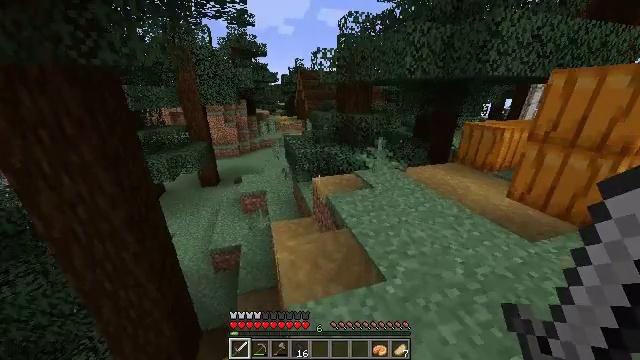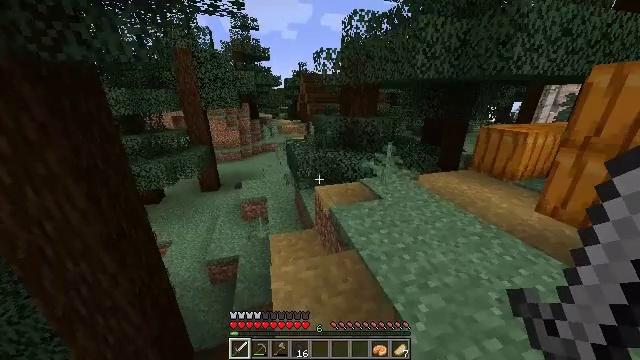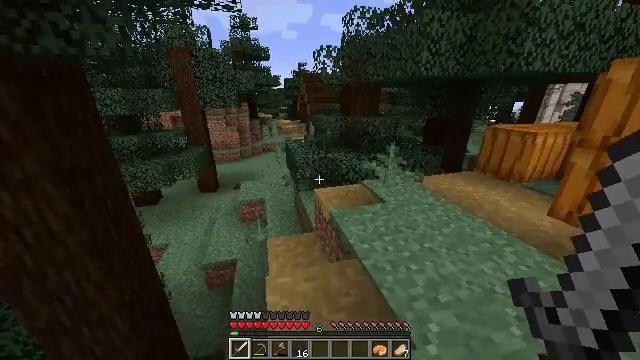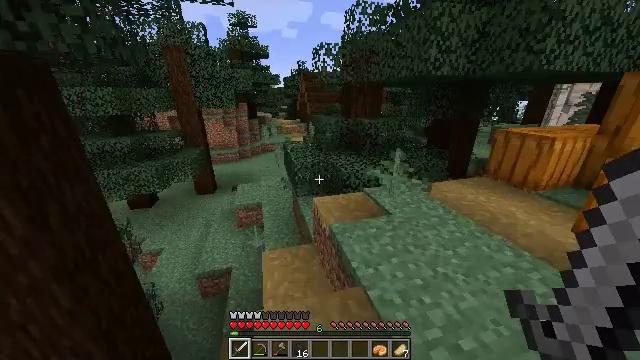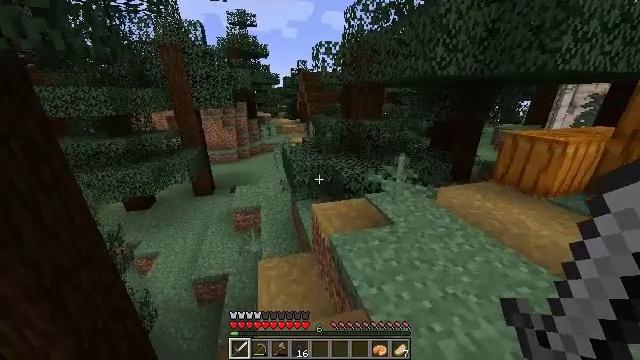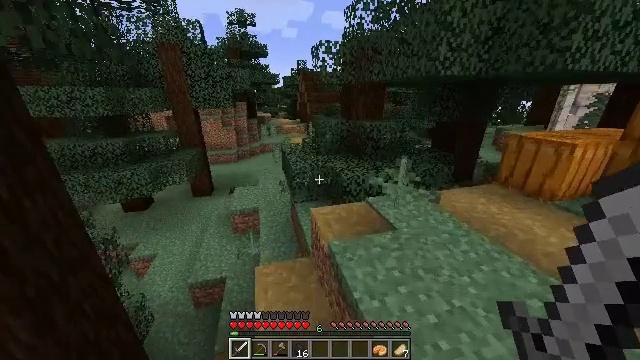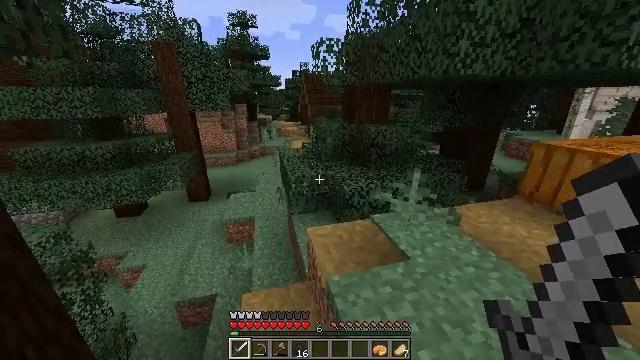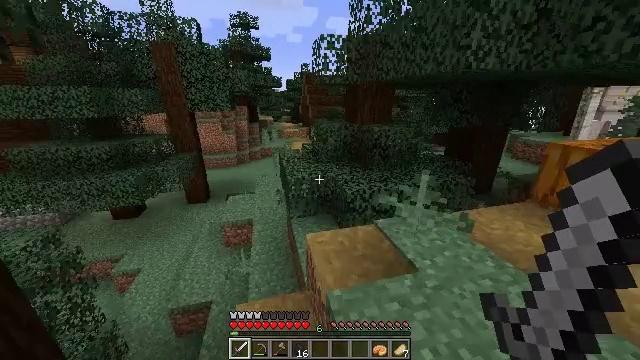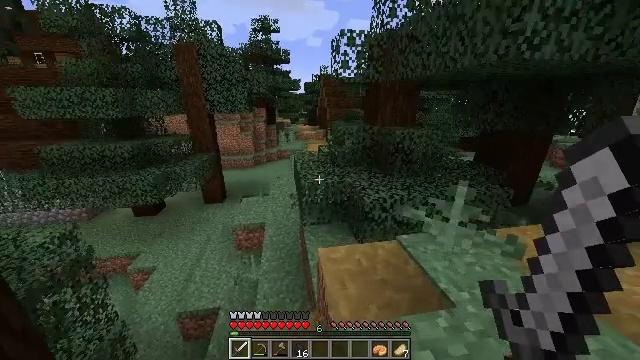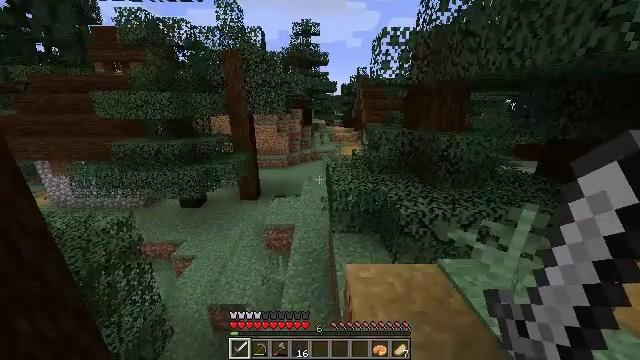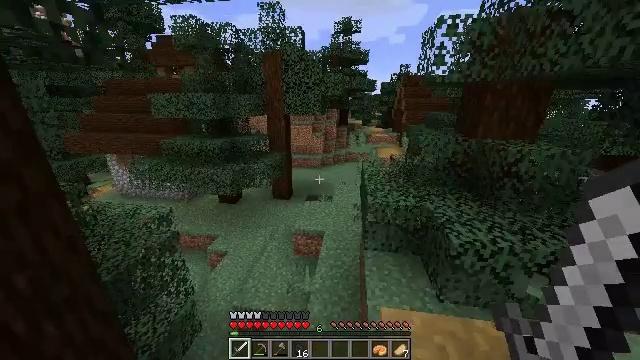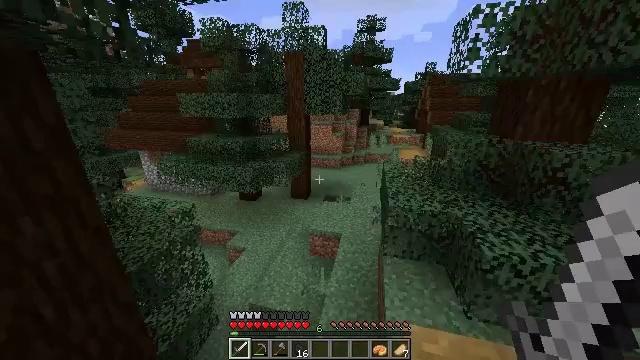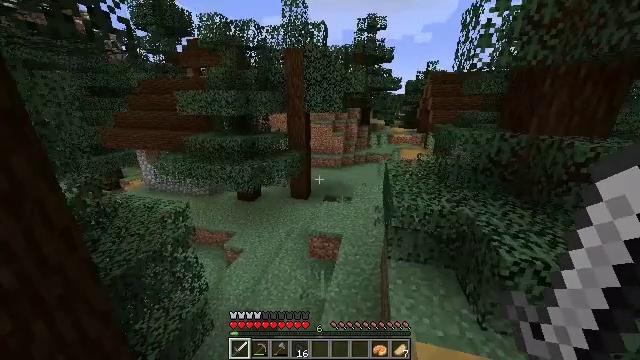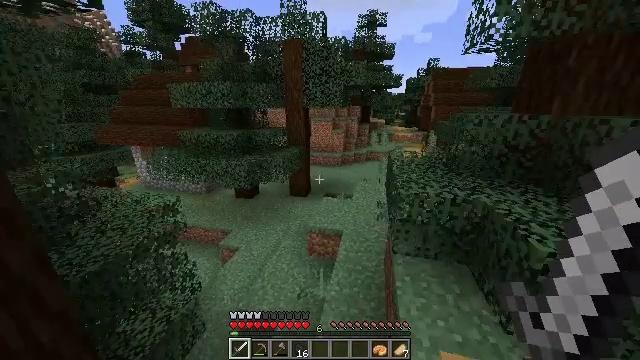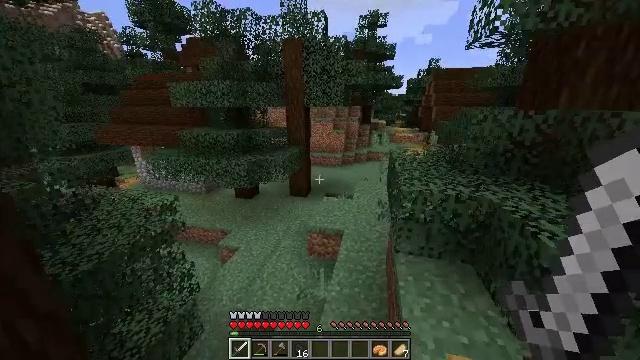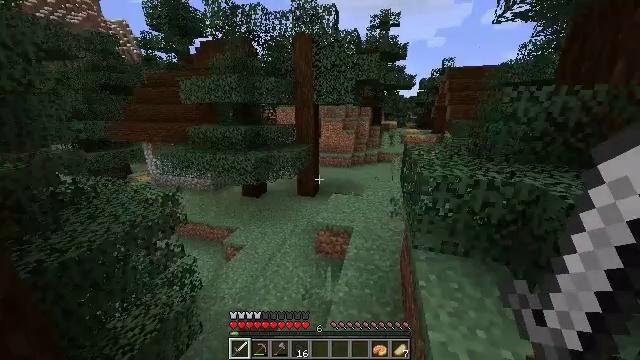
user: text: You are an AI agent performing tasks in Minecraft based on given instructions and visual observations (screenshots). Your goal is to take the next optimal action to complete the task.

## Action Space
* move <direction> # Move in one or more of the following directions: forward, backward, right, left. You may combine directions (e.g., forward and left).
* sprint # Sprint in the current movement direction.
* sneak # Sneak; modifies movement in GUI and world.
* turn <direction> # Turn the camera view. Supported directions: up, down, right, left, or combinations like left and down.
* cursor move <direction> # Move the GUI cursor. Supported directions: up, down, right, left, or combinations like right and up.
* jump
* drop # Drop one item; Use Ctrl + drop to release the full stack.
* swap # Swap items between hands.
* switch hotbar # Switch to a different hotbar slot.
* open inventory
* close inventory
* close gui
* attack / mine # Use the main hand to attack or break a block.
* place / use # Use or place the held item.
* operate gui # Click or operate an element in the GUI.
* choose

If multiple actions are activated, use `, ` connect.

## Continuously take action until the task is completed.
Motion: motion action
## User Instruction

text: Gather spruce leaves to collect foliage.
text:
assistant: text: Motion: move forward, sprint
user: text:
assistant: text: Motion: move forward, sprint
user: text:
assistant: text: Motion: move forward, sprint
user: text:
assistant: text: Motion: move forward, sprint
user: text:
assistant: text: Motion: move forward, sprint
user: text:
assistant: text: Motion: move forward, sprint
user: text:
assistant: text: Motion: move forward, sprint
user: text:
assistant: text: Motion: move forward, sprint, turn left
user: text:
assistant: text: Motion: move forward, sprint, turn left
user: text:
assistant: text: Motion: move forward, sprint, turn left
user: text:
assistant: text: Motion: move forward, sprint, turn left
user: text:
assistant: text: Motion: move forward, sprint
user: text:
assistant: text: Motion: move forward, sprint
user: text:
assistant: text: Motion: move forward, sprint
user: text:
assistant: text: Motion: move forward, sprint, turn left
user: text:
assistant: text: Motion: move forward, sprint, turn left and up
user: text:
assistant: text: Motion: move forward, sprint, turn left and up
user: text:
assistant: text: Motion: move forward and move right, sprint, turn left and up
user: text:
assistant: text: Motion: move forward and move right, sprint, turn left
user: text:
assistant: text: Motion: move forward and move right, sprint
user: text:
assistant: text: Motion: move forward and move right, sprint
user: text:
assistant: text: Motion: move forward and move right, sprint
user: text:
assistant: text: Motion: move forward and move right, sprint
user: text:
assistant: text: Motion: move forward and move right, sprint, turn left
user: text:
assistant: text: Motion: move forward and move right, sprint, turn left
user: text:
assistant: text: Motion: move forward and move right, sprint
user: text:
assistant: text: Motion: move forward and move right, sprint
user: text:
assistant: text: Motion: move forward and move right, sprint
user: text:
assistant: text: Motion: move forward and move right, sprint, turn right
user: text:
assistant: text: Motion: move forward and move right, sprint, turn right and down, jump